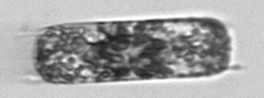
Label: Hemiaulus